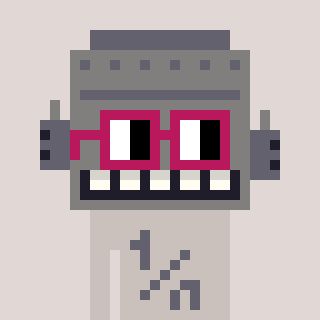
a pixel art character with square dark red glasses, a robot-shaped head and a foggrey-colored body on a warm background